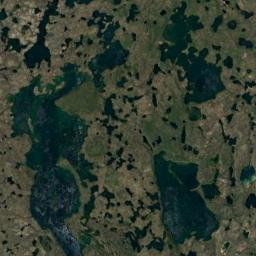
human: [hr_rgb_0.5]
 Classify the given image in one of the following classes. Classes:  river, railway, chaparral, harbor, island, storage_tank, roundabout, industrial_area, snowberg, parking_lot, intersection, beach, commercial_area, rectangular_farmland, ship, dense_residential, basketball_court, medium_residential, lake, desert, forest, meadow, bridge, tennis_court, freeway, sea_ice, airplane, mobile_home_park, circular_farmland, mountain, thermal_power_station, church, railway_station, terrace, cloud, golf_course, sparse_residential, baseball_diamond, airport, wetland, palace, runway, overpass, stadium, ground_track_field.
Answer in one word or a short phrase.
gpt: wetland